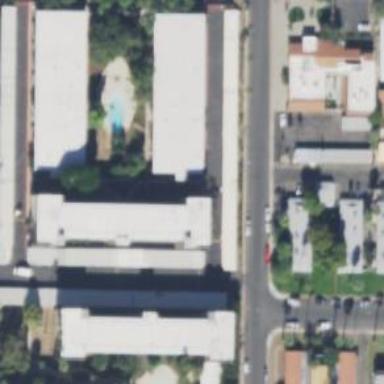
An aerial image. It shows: Condominium in residential area.